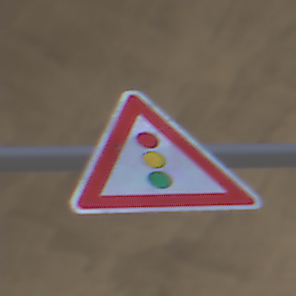
Verkehrszeichen: Lichtzeichenanlage
Umgebung: Roofed, Underpass
Tageszeit: Midday
Wetter: Clear
Licht: Natural
Jahreszeit: NotSpecified
Kontrast: LowContrast